Interaction volume radius: 5 \u00c5
Interaction volume height: 35 \u00c5
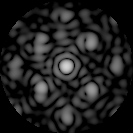
Disorder parameter: 0.4061